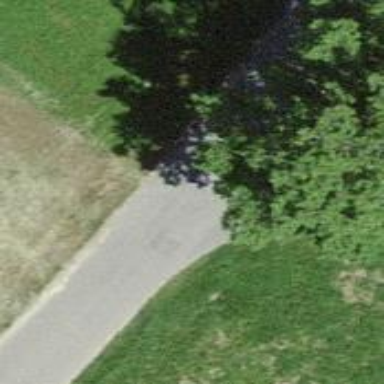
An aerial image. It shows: Residential road.